Question: I am designing a page using bootstrap responsive for the following image and I'm beginner for using bootstrap responsive..
And the html is as follows.
'''
<!DOCTYPE HTML>
<html>
<head>
<meta http-equiv="content-type" content="text/html" />
<meta name="author" content="" />
<meta charset="utf-8">
<title>Bootstrap Responsive</title>
<meta content="width=device-width, initial-scale=1.0" name="viewport">
<meta content="" name="description">
<link rel="stylesheet" href="css/bootstrap.min.css">
<link rel="stylesheet" href="css/bootstrap-responsive.min.css">
<style>
.container {
margin-top: 80px;
}
#main-form {
margin: auto;
width: 500px;
}
.profile-photo {
vertical-align: middle;
}
.form {
text-align: center;
}
.profile-image {
width: 100%;
height: 100%;
}
</style>
'''
'''
<body>
<div class="container">
<div class="row text-center">
<img src="img/slider/1.jpg" width="250px" height="250px" />
</div>
<div class="row text-center">
<h2>Create your account</h2>
</div>
<div class="row">
<div id="main-form">
<div class="span2">
<div class="profile-photo">
<img class="profile-image" src="img/slider/1.jpg" />
</div>
</div>
<div class="span3 form">
<div class="widget-container widget-box4">
<div class="control-group">
<div class="controls">
<input type="text" id="inputEmail" placeholder="Username">
</div>
</div>
<div class="control-group">
<div class="controls">
<input type="text" id="inputEmail" placeholder="Email">
</div>
</div>
<div class="control-group">
<div class="controls">
<input type="password" id="inputPassword" placeholder="Password">
</div>
</div>
<div class="control-group">
<div class="controls">
<input type="password" id="inputPassword" placeholder="Confirm Password">
</div>
</div>
<div class="control-group">
<div class="controls">
<input type="checkbox"> Remember me
</div>
</div>
<div class="control-group">
<div class="controls">
<button type="submit" class="btn">Sign in</button>
</div>
</div>
</div>
</div>
</div>
</div>
</div>
<script src="js/jquery-1.9.1.min.js"></script>
<script src="js/bootstrap.min.js">
<script type="text/javascript">
$('.carousel').carousel();
</script>
</body>
'''
I wanted it in the middle of the page and I'm getting correctly in Desktop.
But problem is the form and profile image are not coming in center.
Please help me how to do that?.
The work is more appreciated.
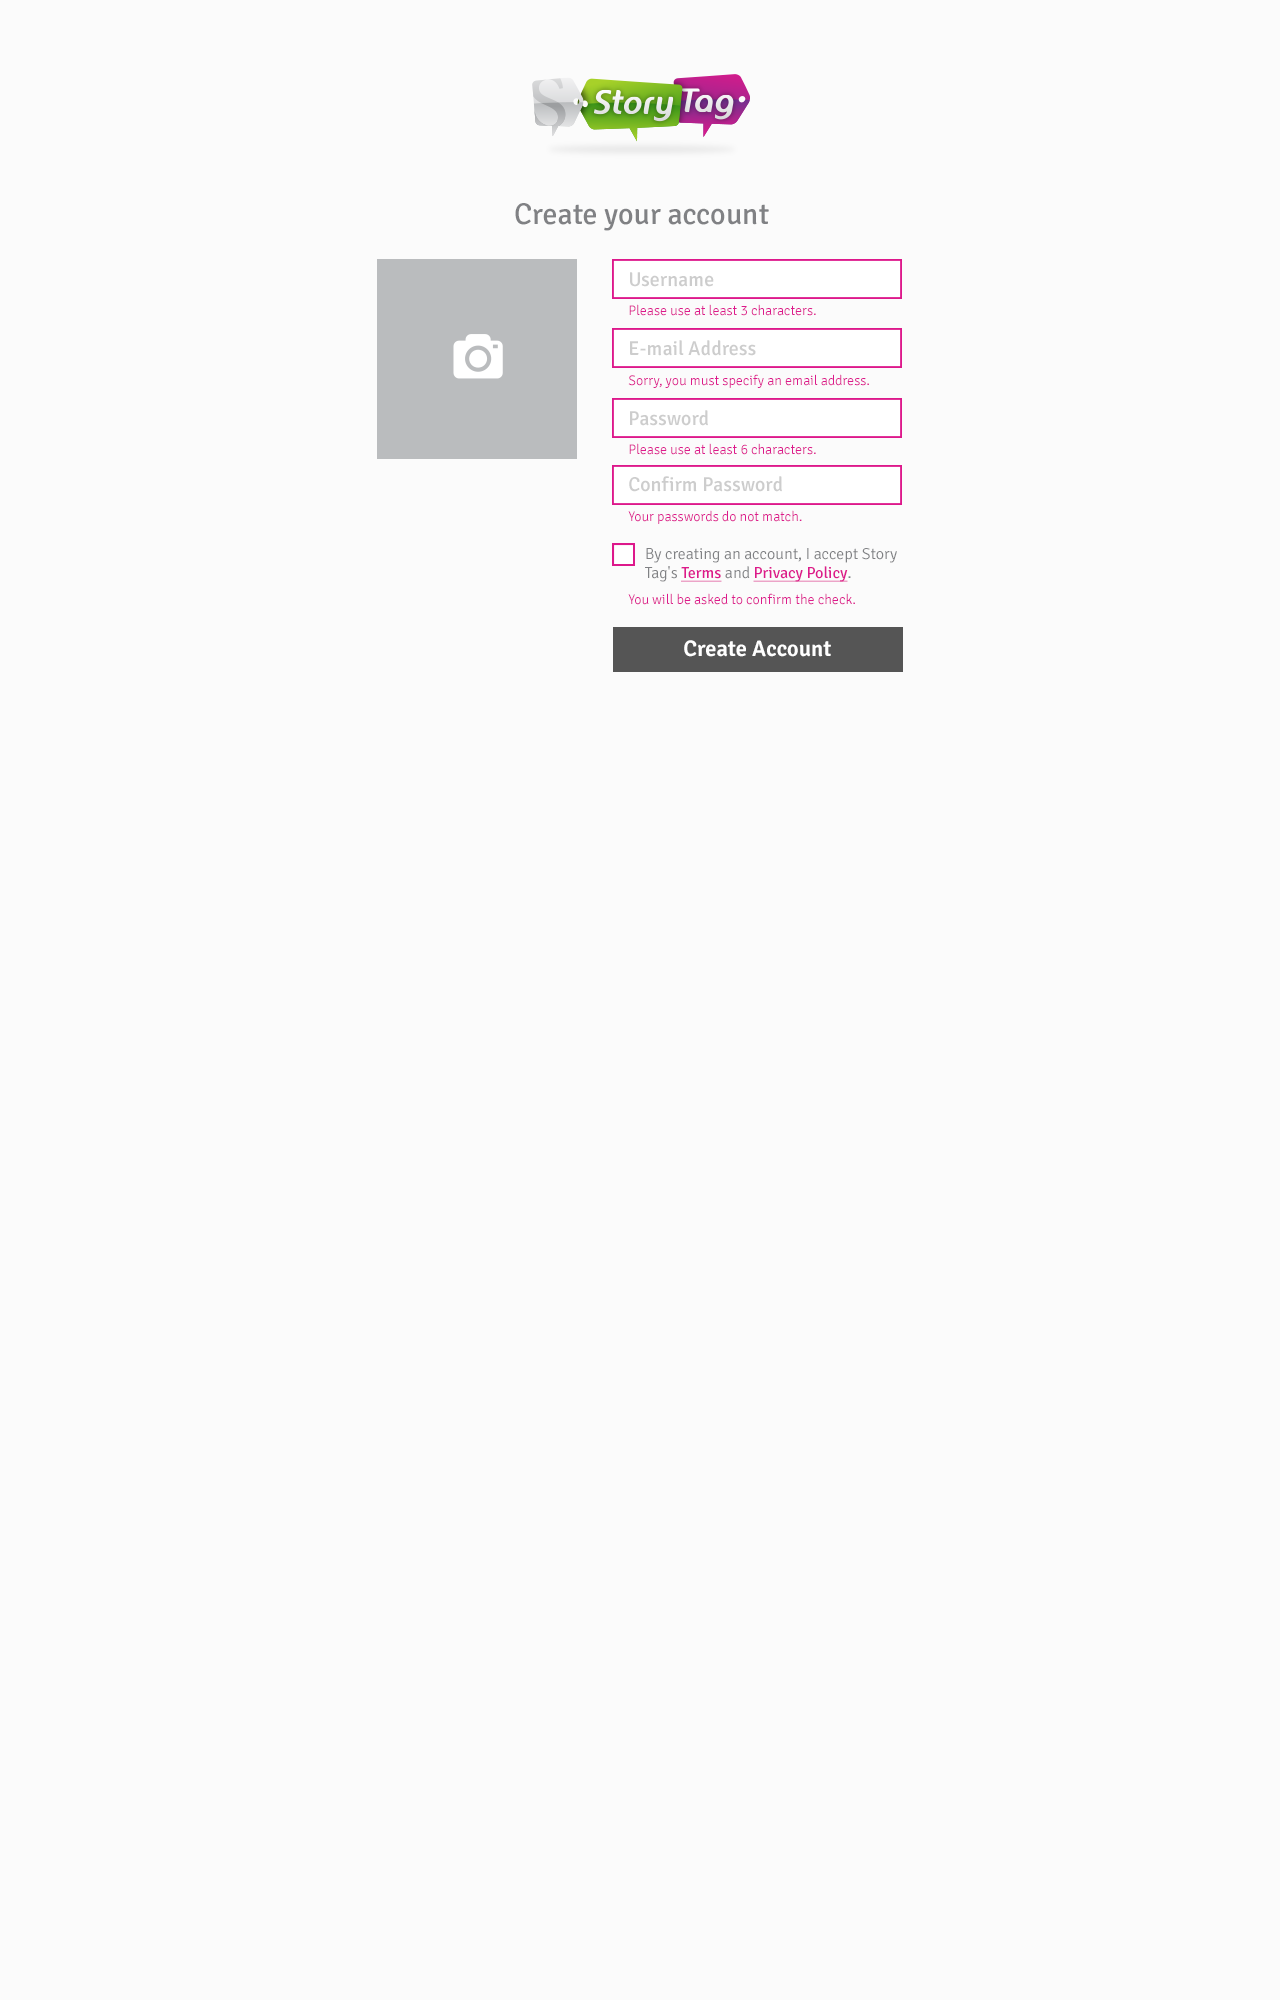
Answer: I have done changes to your code please note that for phone layout maybe less than 500px which you have mentioned one of your container so your layout will be disturbed for phone, try use custom media queries for it, as far as html structure look at the changes...
'''
<body>
<div class="container">
<div class="row text-center">
<img src="img/slider/1.jpg" width="250px" height="250px" />
</div>
<div class="row text-center">
<h2>Create your account</h2>
</div>
<div id="main-form" class="row">
<div class="span5">
<div class="profile-photo">
<img class="profile-image" src="img/slider/1.jpg" />
</div>
</div>
<div class="span7 form">
<div class="widget-container widget-box4">
<div class="control-group">
<div class="controls">
<input type="text" id="inputEmail" placeholder="Username">
</div>
</div>
<div class="control-group">
<div class="controls">
<input type="text" id="inputEmail" placeholder="Email">
</div>
</div>
<div class="control-group">
<div class="controls">
<input type="password" id="inputPassword" placeholder="Password">
</div>
</div>
<div class="control-group">
<div class="controls">
<input type="password" id="inputPassword" placeholder="Confirm Password">
</div>
</div>
<div class="control-group">
<div class="controls">
<input type="checkbox"> Remember me
</div>
</div>
<div class="control-group">
<div class="controls">
<button type="submit" class="btn">Sign in</button>
</div>
</div>
</div>
</div>
</div>
</div>
<script src="http://code.jquery.com/jquery-1.9.1.min.js"></script>
<script src="assets/js/bootstrap.min.js"></script>
<script type="text/javascript">
$('.carousel').carousel();
</script>
</body>
'''